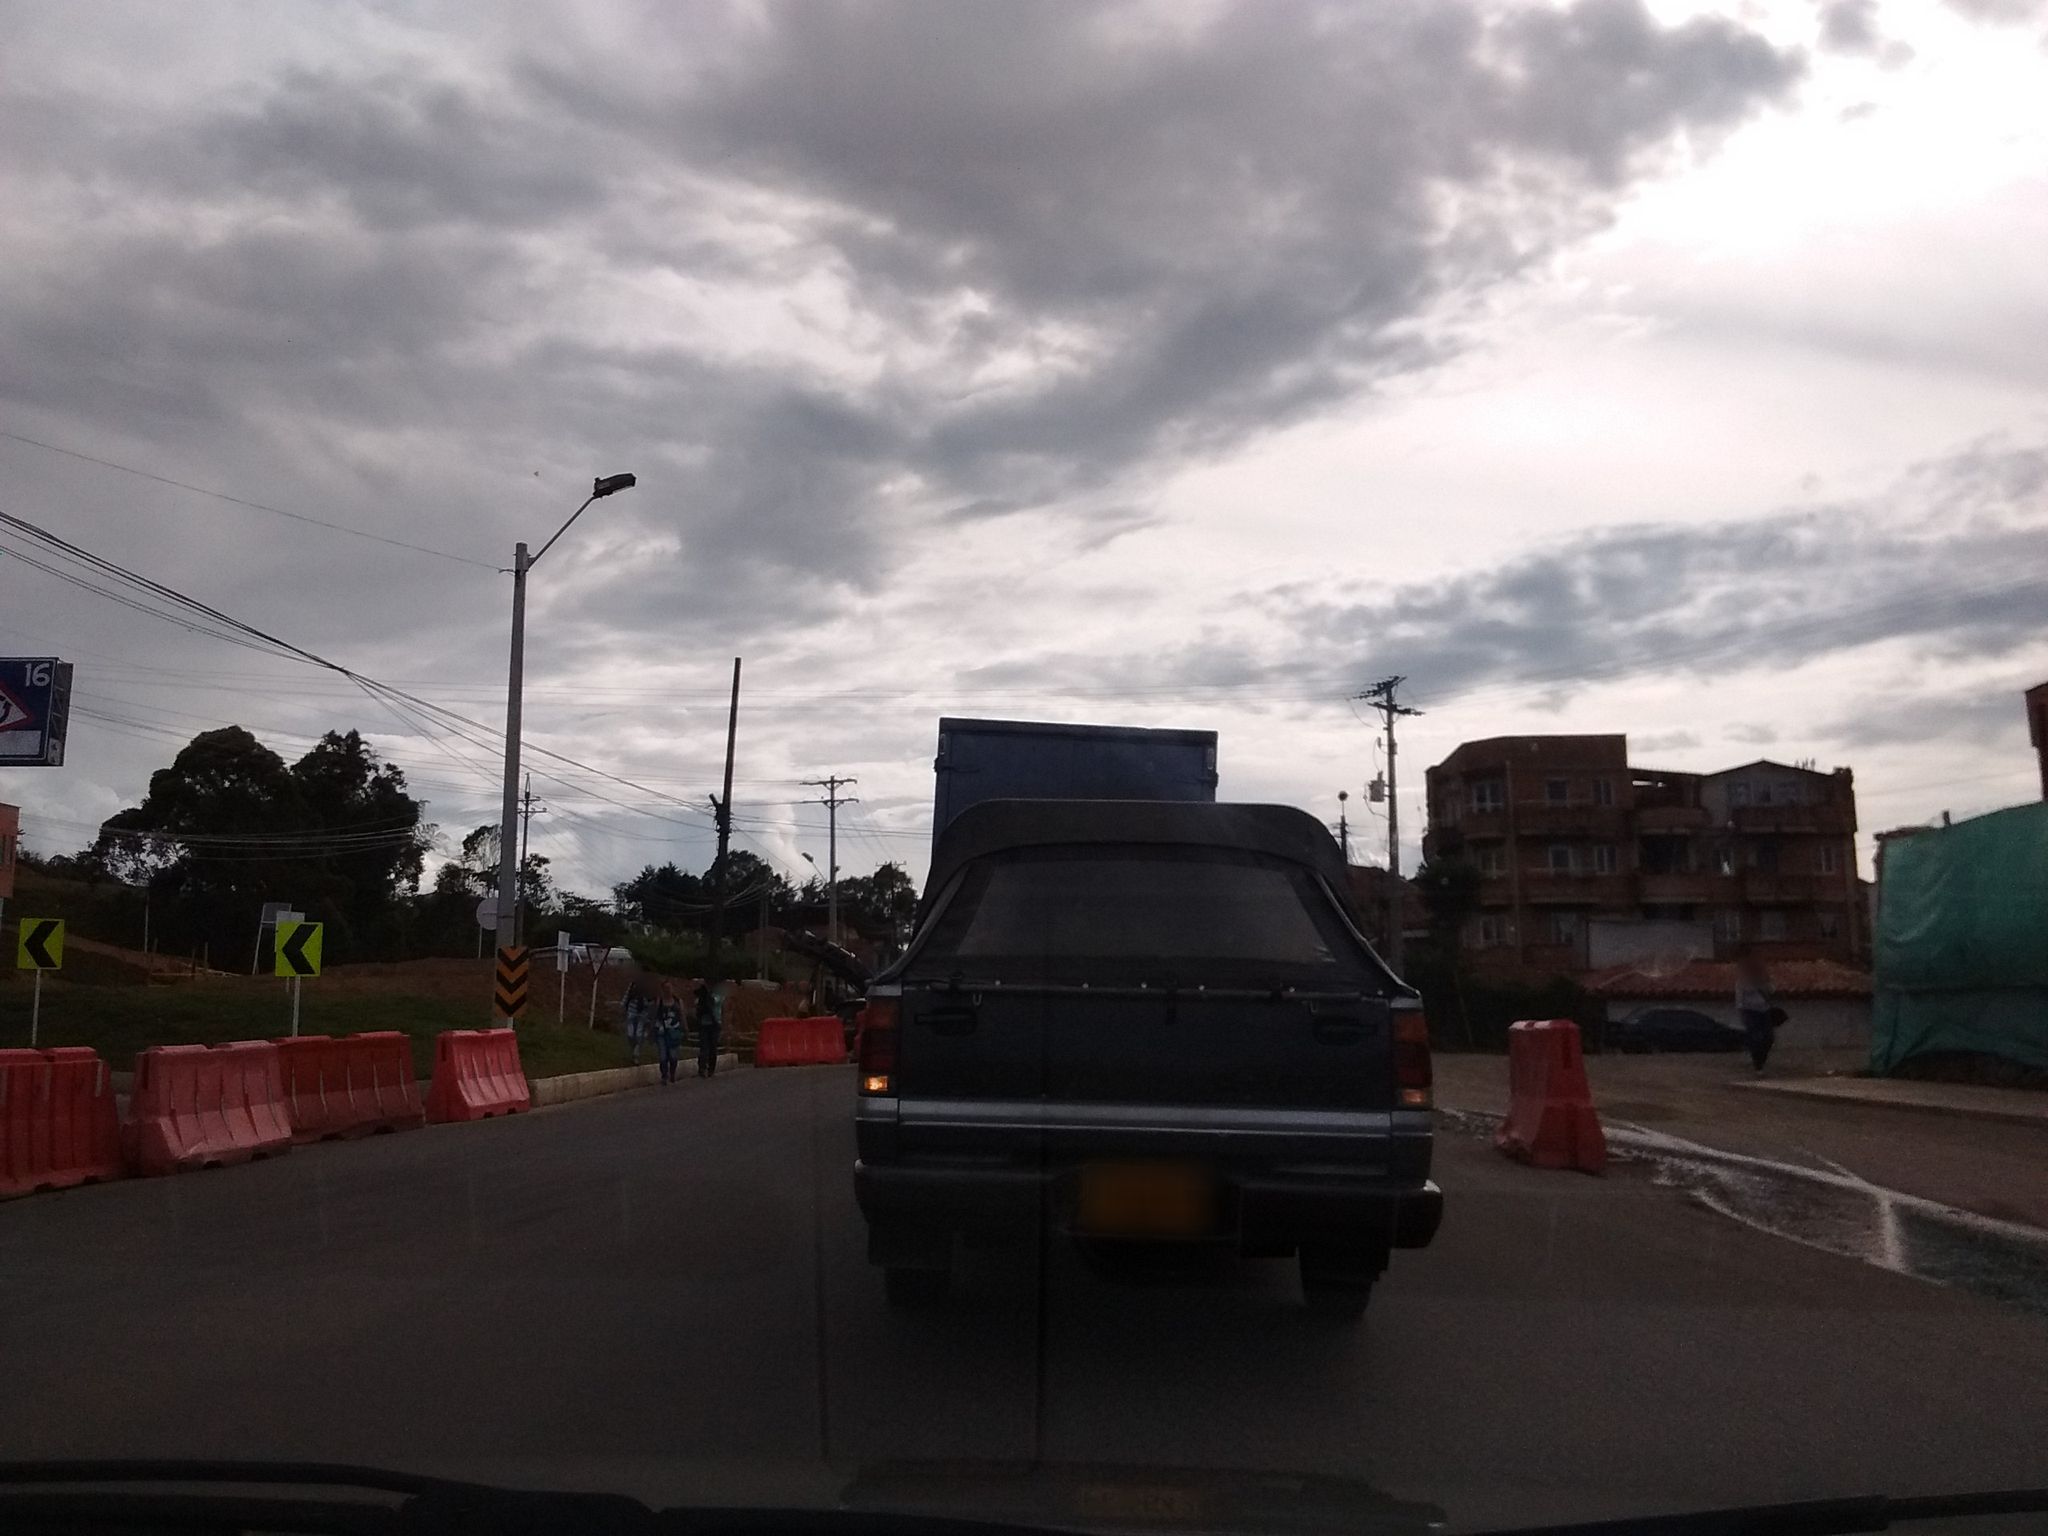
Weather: cloudy
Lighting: day
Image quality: good
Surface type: driving surface
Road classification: trunk
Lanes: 2
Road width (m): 10.0
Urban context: dense urban cluster
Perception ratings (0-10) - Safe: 2.54, Lively: 6.18, Beautiful: 3.97, Boring: 0.83, Depressing: 6.44, Wealthy: 1.53